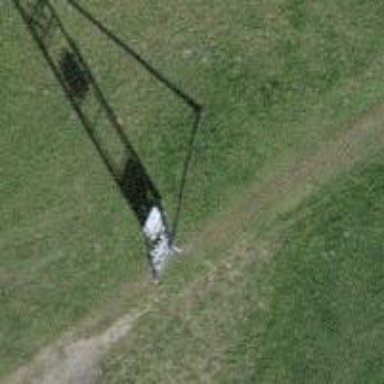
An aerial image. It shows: Power pole.